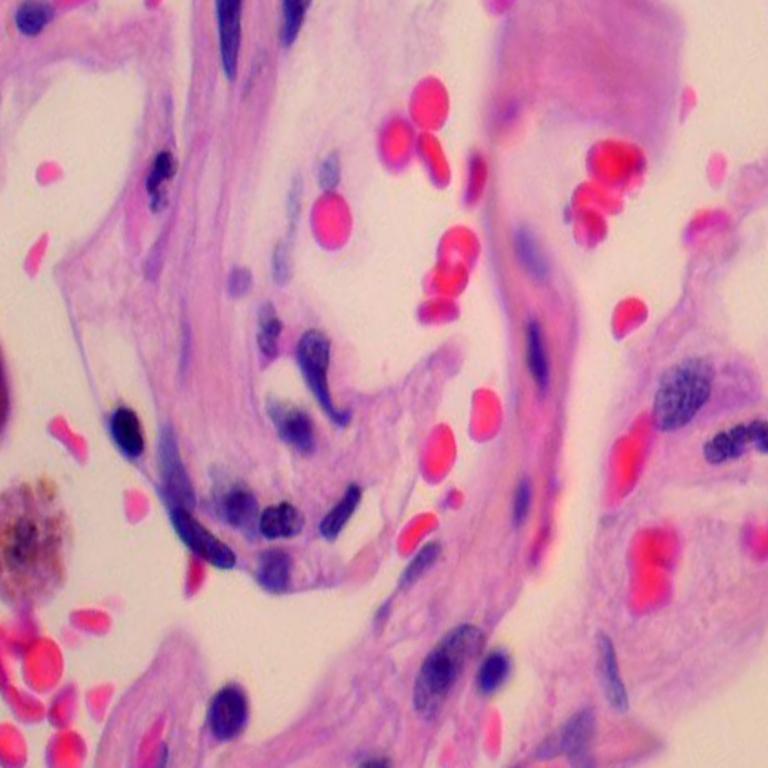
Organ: lung
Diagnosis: benign